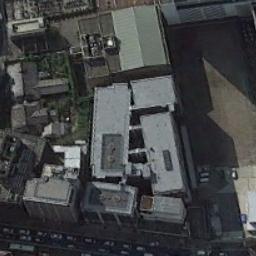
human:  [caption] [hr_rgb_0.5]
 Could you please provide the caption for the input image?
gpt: In a business district there are many tall buildings of different shapes and several roads with many cars .

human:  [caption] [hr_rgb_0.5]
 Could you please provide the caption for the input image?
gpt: The commercial area is near the road with many cars .

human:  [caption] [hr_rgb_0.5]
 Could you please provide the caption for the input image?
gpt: The rooms are spaced differently .

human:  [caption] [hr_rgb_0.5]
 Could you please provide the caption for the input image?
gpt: A commercial area has some connected buildings and a vacant lot is also in the commercial area .

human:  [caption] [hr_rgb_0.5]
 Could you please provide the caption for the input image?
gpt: There are some buildings with gray roofs on a commercial area .